Question: I have div container with width 100%. I need to make a content hide and show according to mouse over in container. But this will need to happen with 30% from left of main container and rest(70%) with no show/hide effect. Can we make this effect without adding any additional sub containers?
An Image representation

How to make this effect?
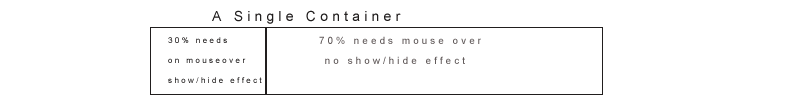
Answer: <URL> illustrates a very basic solution; it calls the effect every time the mouse moves inside the 30%, so you might need to add some further logic to prevent that happening.
I've used a container of 500px width, and a subcontainer div, but only for illustrative purposes; the JavaScript will manage a single container of any width. You'll need to add any positioning, margin or padding to the 'widthModifier' variable, but you could get those from the container in JavaScript too, if you wanted.